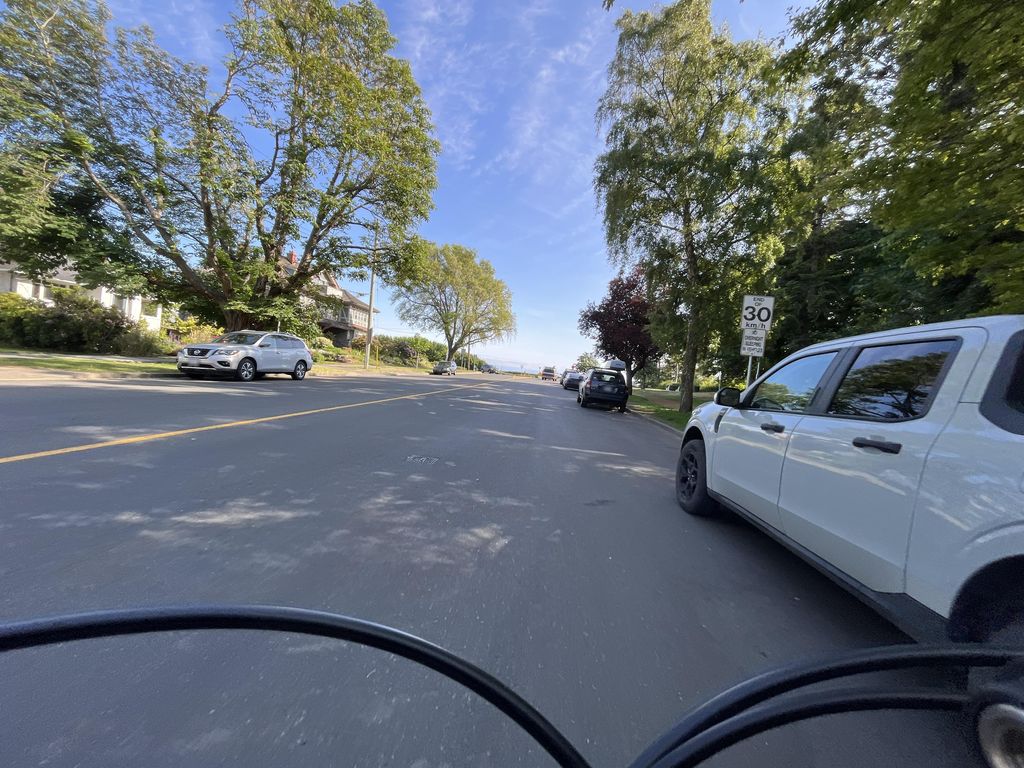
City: victoria